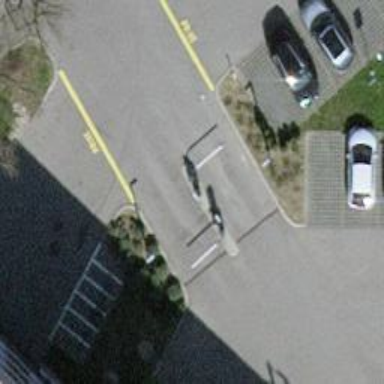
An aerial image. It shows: Lift gate barrier.